Current action and preconditions to check: trajectory_clear

Your task: For each precondition in the list above, predict whether it will hold at this action.

Consider the current scene as observed from the mobile robot's camera, and analyze the predicted future states of all dynamic agents (e.g., people, animals, vehicles, or any moving entities) within the NEXT SECOND.

IMPORTANT: Only answer "very likely" if you are absolutely certain—based on strong, clear evidence—that a dynamic agent will violate the precondition in the predicted future state. Do NOT answer "very likely" for unlikely, ambiguous, or low-probability risks.

Ask yourself for each precondition: Is there a high probability, with clear and convincing evidence, that the predicted future states of any dynamic agent will interfere with the predicted future state of the currently executing action within the NEXT SECOND, causing that precondition to fail?

Assess the risk level based on these predictions. Use "likely" or "very likely" if motions create a clear risk of interference.

Use "neutral" or "improbable" if agents are nearby but their predicted paths are clearly diverging or non-conflicting.

Failure Risk Categories: "very improbable", "improbable", "neutral", "likely", "very likely"

Answer Format: Output ONLY the probability_of_failure value from these categories: "very improbable", "improbable", "neutral", "likely", "very likely"

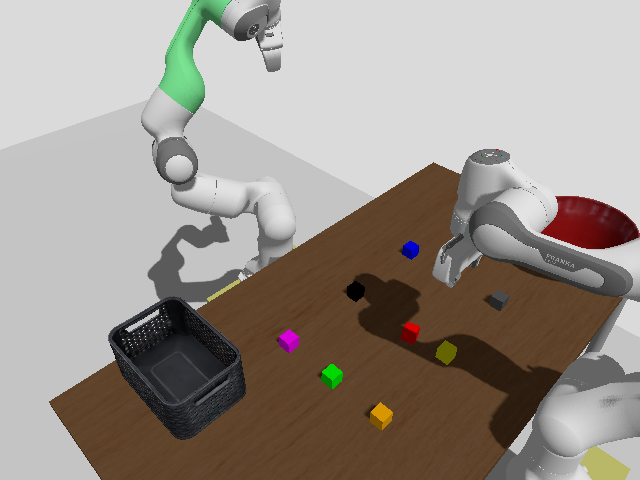

Answer: very improbable